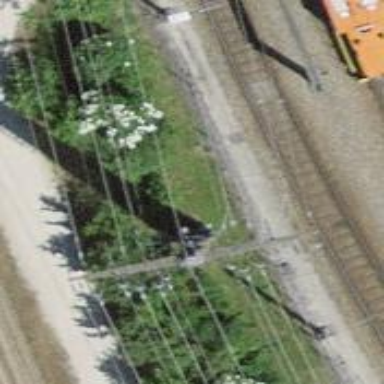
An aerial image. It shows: Concrete power pole.